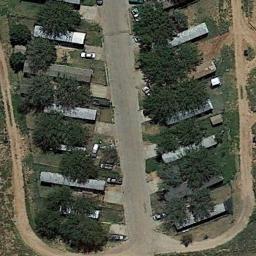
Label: mobile_home_park